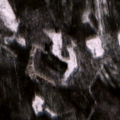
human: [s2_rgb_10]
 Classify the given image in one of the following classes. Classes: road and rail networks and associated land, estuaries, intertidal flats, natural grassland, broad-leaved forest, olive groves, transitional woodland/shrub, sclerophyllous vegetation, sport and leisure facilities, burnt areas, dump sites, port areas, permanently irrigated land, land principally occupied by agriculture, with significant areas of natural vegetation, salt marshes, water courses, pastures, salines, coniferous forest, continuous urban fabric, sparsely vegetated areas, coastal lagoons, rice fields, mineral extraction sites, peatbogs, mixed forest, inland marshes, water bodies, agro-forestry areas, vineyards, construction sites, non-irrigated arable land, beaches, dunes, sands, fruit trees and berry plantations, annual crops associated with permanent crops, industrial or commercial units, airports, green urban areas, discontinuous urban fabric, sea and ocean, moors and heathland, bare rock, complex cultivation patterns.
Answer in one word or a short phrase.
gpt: coniferous forest, mixed forest, transitional woodland/shrub